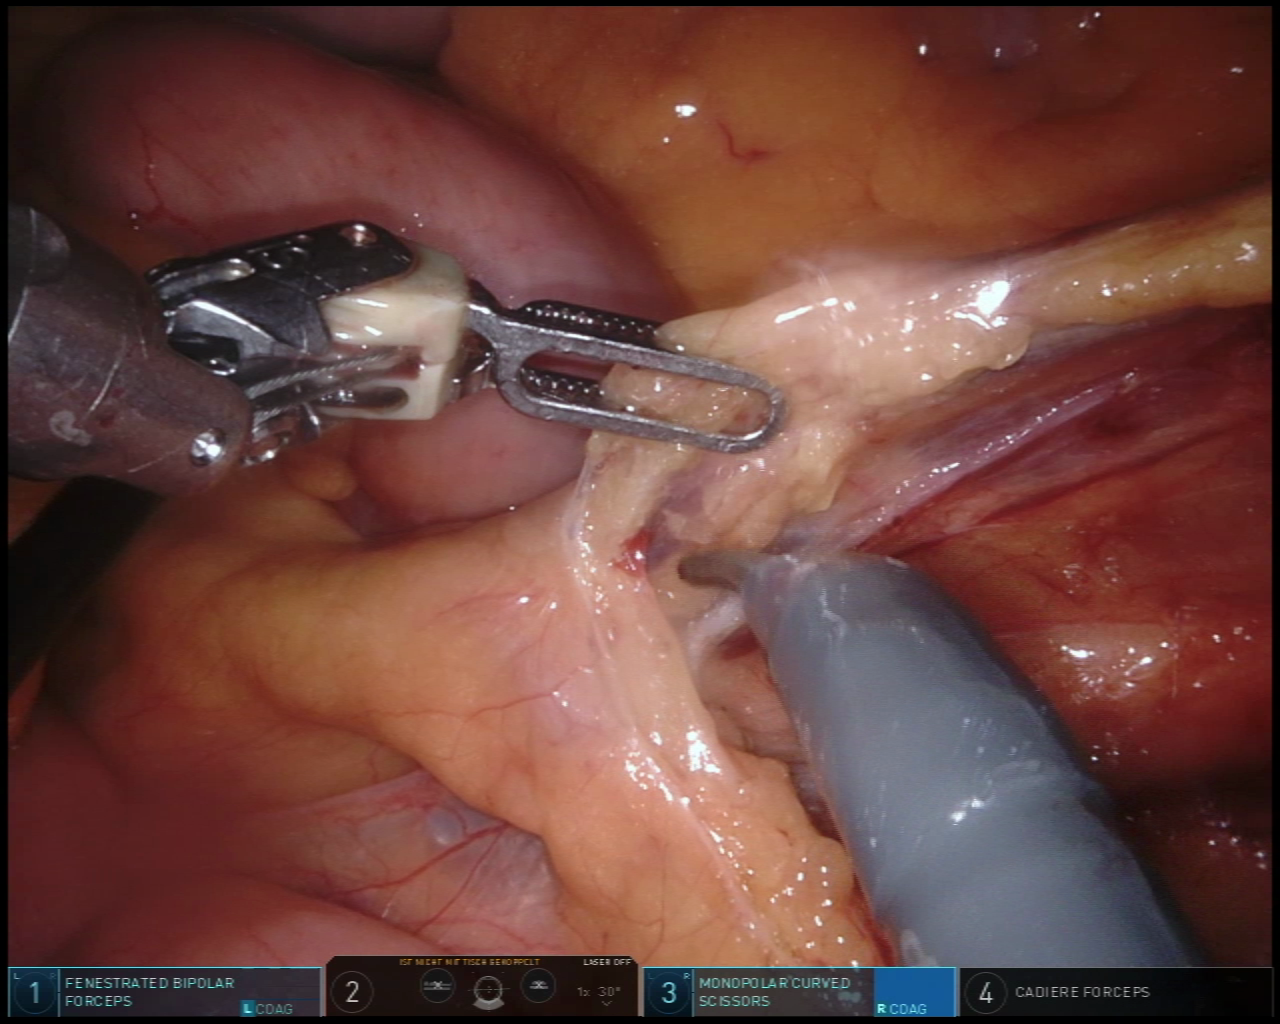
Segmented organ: intestinal_veins
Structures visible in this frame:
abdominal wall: no
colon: no
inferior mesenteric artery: no
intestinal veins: yes
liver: no
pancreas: no
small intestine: yes
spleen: no
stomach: no
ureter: no
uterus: no
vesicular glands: no